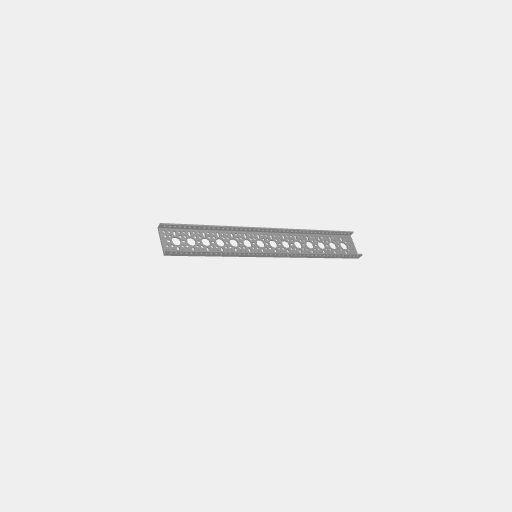
Part: LowSideUChannel14H